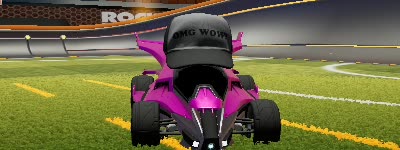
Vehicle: aftershock